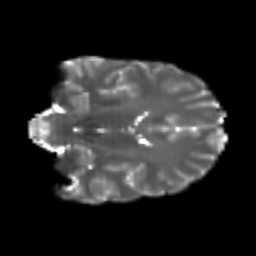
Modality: T2w
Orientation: coronal
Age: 22
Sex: male
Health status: healthy
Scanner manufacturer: philips
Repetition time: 7.386 s
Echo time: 0.08599 s